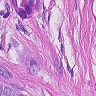
Metastatic tissue present: yes